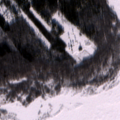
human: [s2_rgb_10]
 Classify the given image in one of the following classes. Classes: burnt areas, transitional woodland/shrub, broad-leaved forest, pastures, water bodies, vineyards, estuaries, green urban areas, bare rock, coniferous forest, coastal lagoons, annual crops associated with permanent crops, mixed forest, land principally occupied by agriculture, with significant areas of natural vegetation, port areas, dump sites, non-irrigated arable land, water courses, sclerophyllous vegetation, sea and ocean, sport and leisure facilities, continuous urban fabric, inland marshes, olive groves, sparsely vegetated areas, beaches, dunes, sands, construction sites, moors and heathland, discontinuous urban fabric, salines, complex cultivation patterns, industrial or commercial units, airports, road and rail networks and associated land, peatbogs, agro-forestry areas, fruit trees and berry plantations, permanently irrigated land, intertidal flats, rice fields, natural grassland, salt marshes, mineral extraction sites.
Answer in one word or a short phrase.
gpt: pastures, broad-leaved forest, mixed forest, sea and ocean